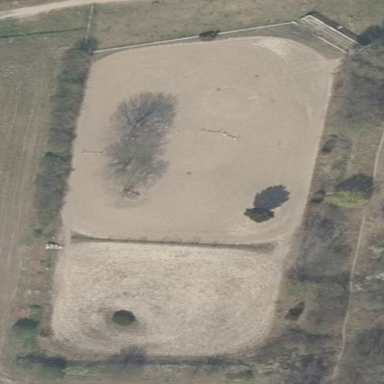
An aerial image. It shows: Equestrian sports pitch with sandy surface for leisure land activities.